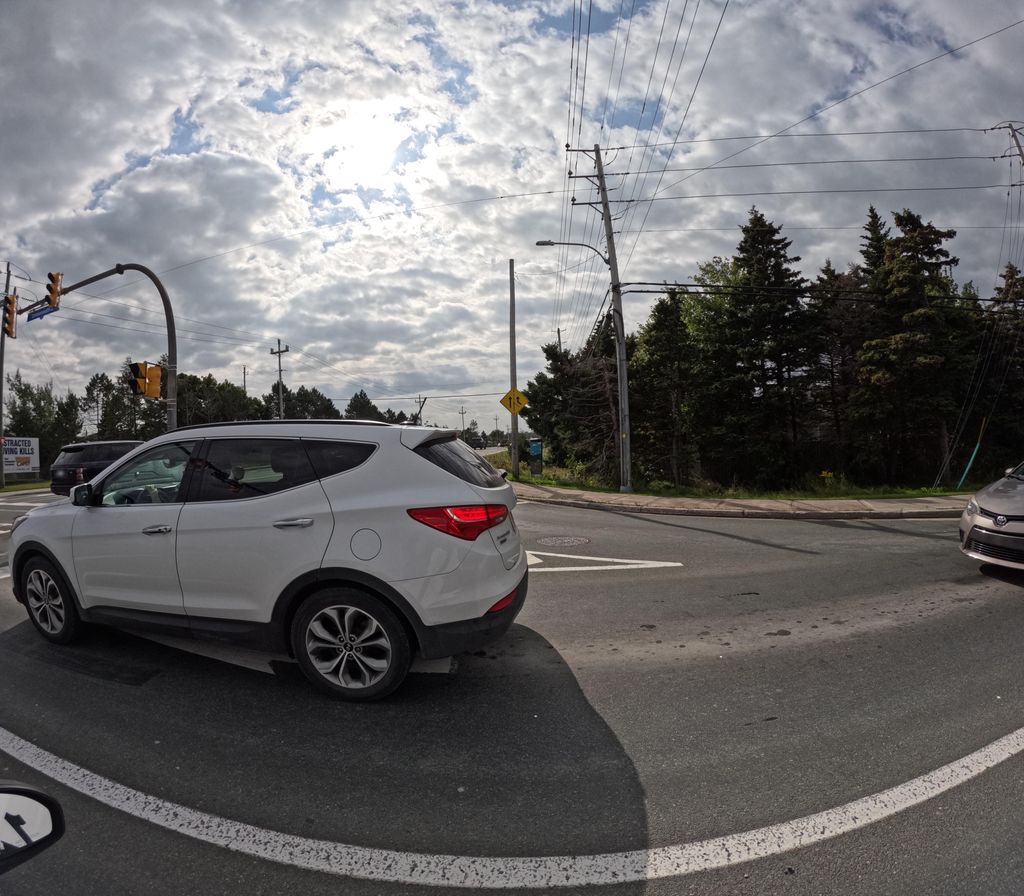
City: st_johns